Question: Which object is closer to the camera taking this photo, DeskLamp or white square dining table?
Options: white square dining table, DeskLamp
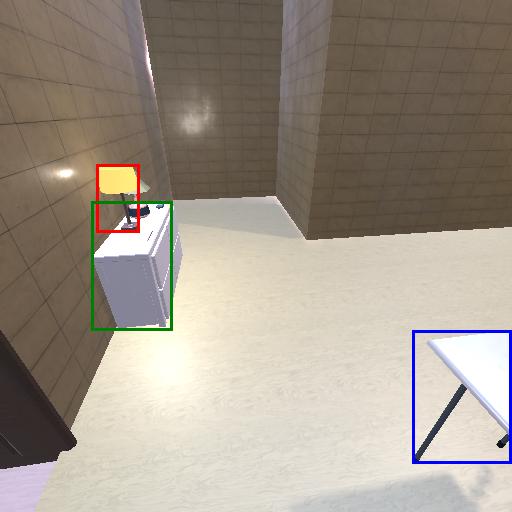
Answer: white square dining table